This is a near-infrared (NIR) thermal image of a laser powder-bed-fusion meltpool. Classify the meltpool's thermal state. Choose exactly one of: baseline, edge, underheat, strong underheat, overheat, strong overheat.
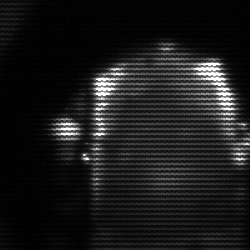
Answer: baseline